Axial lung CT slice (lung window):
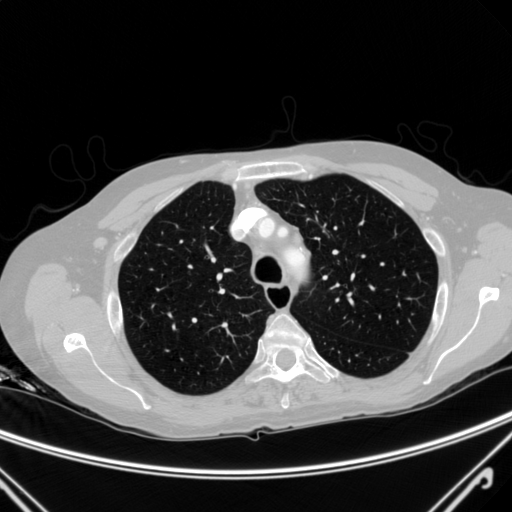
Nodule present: no